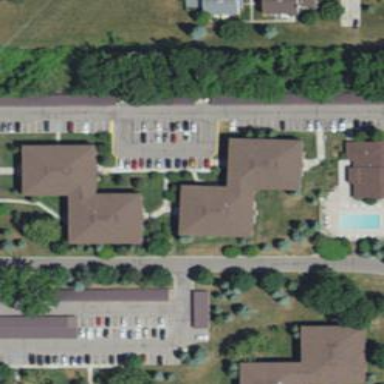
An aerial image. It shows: Image showing building with apartments.